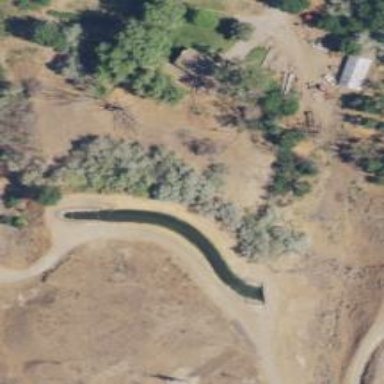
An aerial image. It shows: Irrigation canal used for providing water to the land.